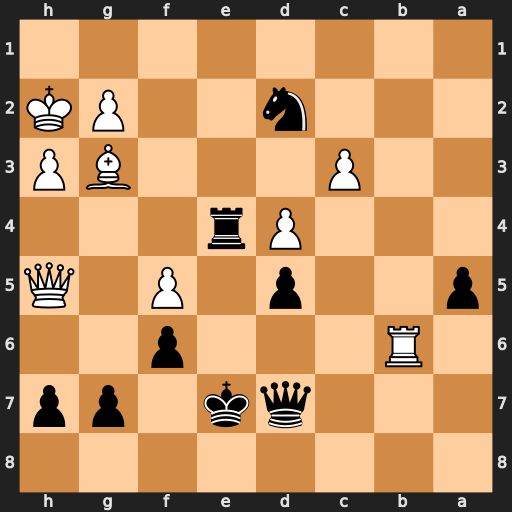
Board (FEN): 8/3qk1pp/1R3p2/p2p1P1Q/3Pr3/2P3BP/3n2PK/8
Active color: b
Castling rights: -
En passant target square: -
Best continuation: Nf1+ Kg1 Nxg3